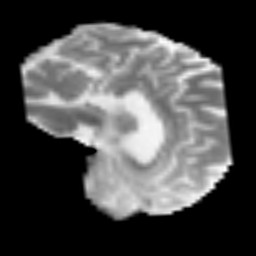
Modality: MD
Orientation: sagittal
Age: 40
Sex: male
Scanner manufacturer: siemens
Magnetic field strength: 3 T
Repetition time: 3.2 s
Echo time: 0.081 s